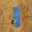
Label: 1